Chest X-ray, PA view. Patient: 45 years old, sex F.
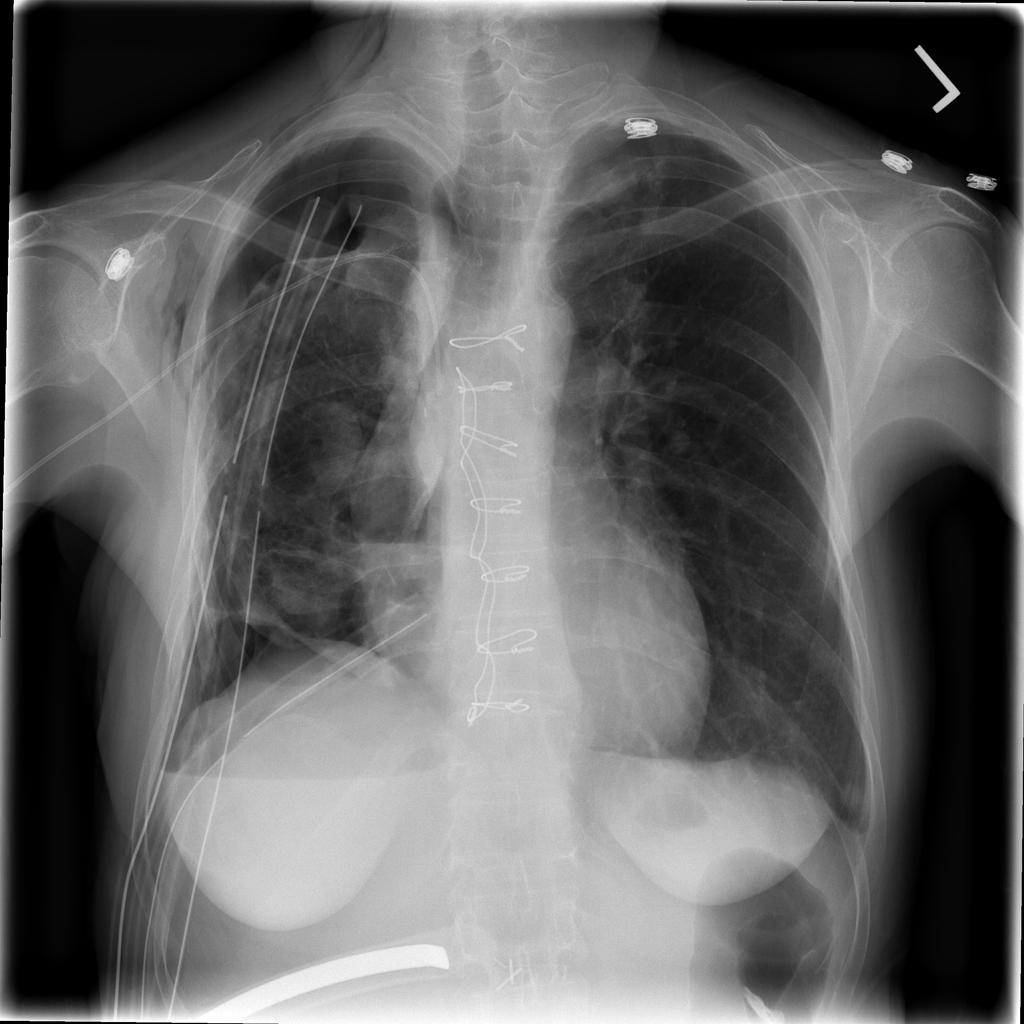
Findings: Nodule, Pneumothorax